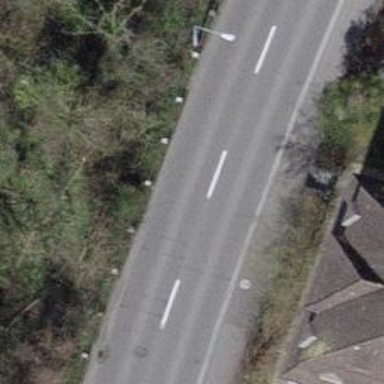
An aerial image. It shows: Secondary road with asphalt surface and sidewalk on the left.